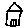
Label: house